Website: macys
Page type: cart
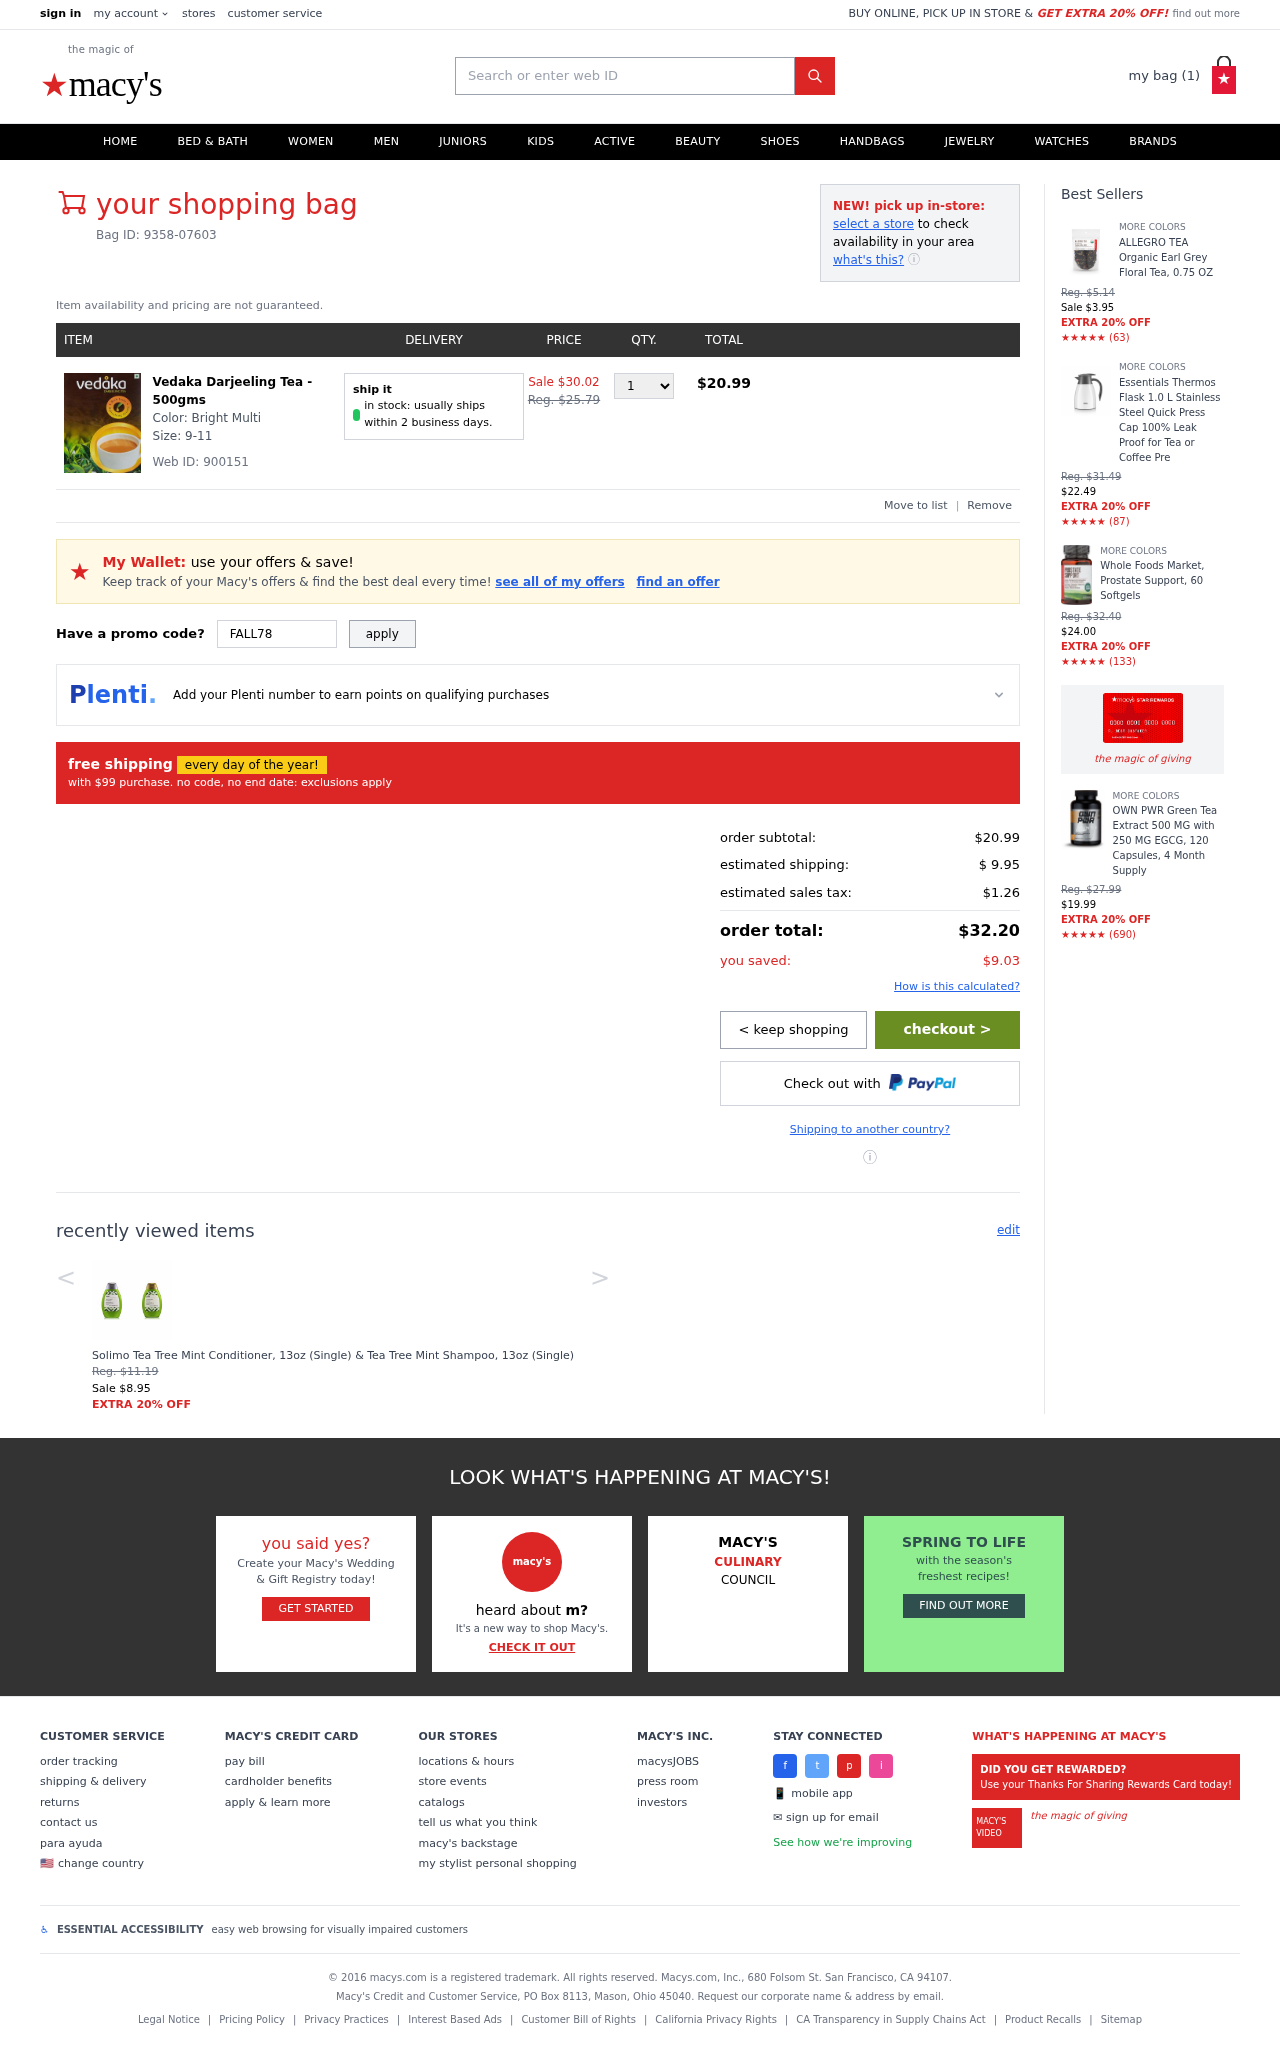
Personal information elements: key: PII_PROMO_CODE
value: FALL78
Product elements: key: PRODUCT1_NAME
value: Vedaka Darjeeling Tea - 500gms
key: PRODUCT1_PRICE
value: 20.99
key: PRODUCT1_QUANTITY
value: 1
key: PRODUCT2_NAME
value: Solimo Tea Tree Mint Conditioner, 13oz (Single) & Tea Tree Mint Shampoo, 13oz (Single)
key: PRODUCT2_PRICE
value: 8.95
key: PRODUCT3_NAME
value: ALLEGRO TEA Organic Earl Grey Floral Tea, 0.75 OZ
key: PRODUCT3_NUM_RATINGS
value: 63
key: PRODUCT3_PRICE
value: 3.95
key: PRODUCT4_NAME
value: Essentials Thermos Flask 1.0 L Stainless Steel Quick Press Cap 100% Leak Proof for Tea or Coffee Pre
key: PRODUCT4_NUM_RATINGS
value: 87
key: PRODUCT4_PRICE
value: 22.49
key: PRODUCT5_NAME
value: Whole Foods Market, Prostate Support, 60 Softgels
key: PRODUCT5_NUM_RATINGS
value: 133
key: PRODUCT5_PRICE
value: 24
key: PRODUCT6_NAME
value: OWN PWR Green Tea Extract 500 MG with 250 MG EGCG, 120 Capsules, 4 Month Supply
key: PRODUCT6_NUM_RATINGS
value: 690
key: PRODUCT6_PRICE
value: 19.99
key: PRODUCT1_ORIGINAL_PRICE
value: Sale $30.02
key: PRODUCT1_TOTAL
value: $20.99
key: PRODUCT2_ORIGINAL_PRICE
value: Reg. $11.19
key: PRODUCT3_ORIGINAL_PRICE
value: Reg. $5.14
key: PRODUCT3_RATING
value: ★★★★★
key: PRODUCT4_ORIGINAL_PRICE
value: Reg. $31.49
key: PRODUCT4_RATING
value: ★★★★★
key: PRODUCT5_ORIGINAL_PRICE
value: Reg. $32.40
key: PRODUCT5_RATING
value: ★★★★★
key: PRODUCT6_ORIGINAL_PRICE
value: Reg. $27.99
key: PRODUCT6_RATING
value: ★★★★★
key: PRODUCT_WEB_ID
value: Web ID: 900151
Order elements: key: ORDER_NUM_ITEMS
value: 1
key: ORDER_BAG_ID
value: Bag ID: 9358-07603
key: ORDER_SUBTOTAL
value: $20.99
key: ORDER_SHIPPING_COST
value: $ 9.95
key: ORDER_TAX
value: $1.26
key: ORDER_TOTAL
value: $32.20
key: ORDER_SAVINGS
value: $9.03
Search elements: key: HEADER_SEARCH
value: Search or enter web ID